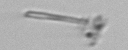
Label: fiber_TAG_external_detritus